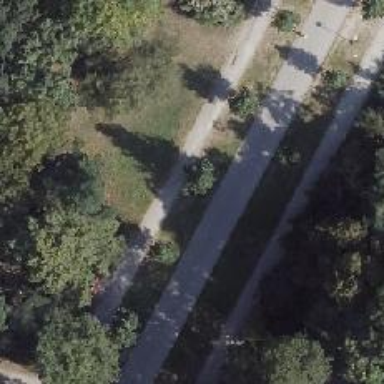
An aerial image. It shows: Avenue of trees.